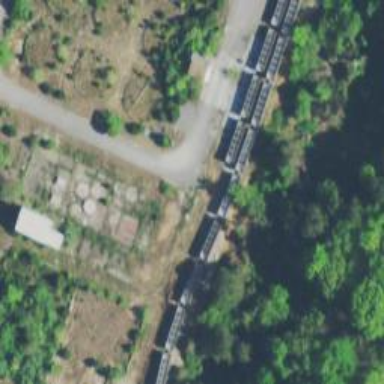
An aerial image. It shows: Railway yard for car storage. The yard is specifically designated for freight cars and is equipped with rail tracks.